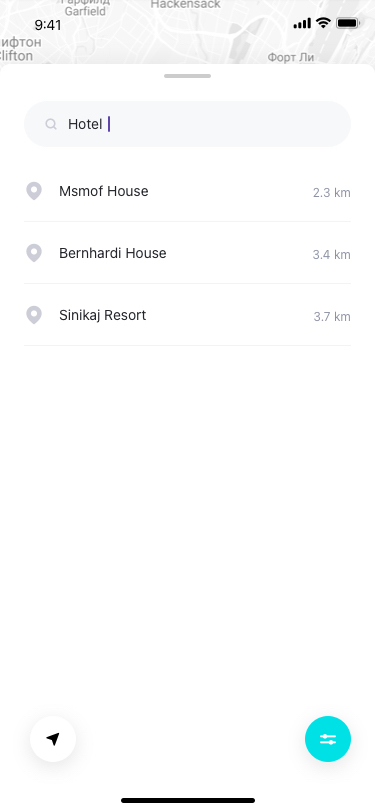
Text in this UI design:

Sinikaj Resort
3.7 km

Bernhardi House
3.4 km

Msmof House
2.3 km

Hotel
9:41